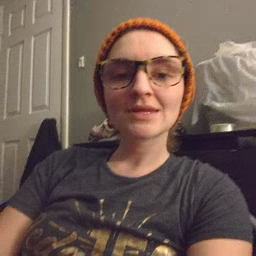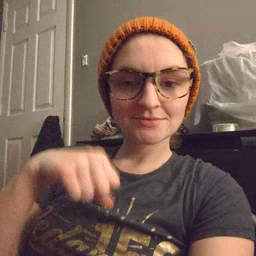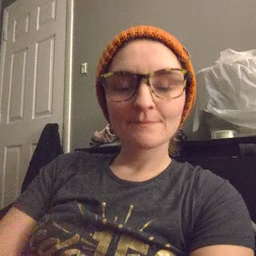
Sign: can